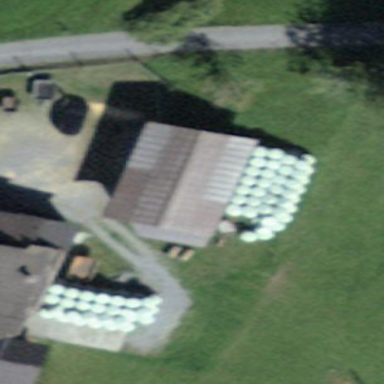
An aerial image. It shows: Shed building.